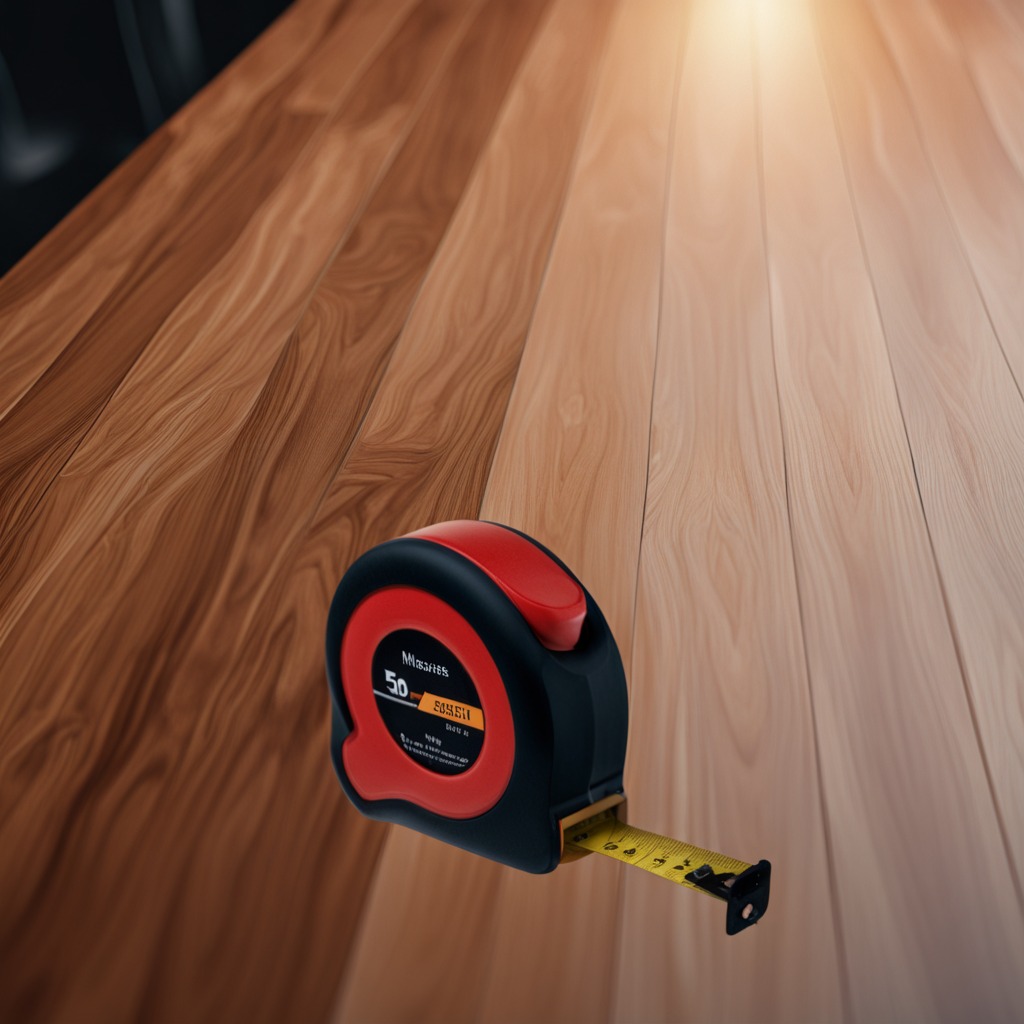
A measuring tape is lying on the wooden table.